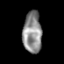
Tissue: prostate
Cell type: B cells
Senescence score: 0.7682
Nuclear area (px): 765
Mean DAPI intensity: 140.983